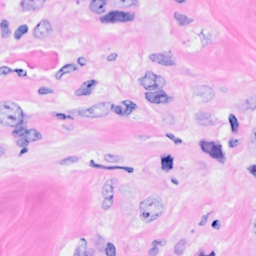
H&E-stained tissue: Breast